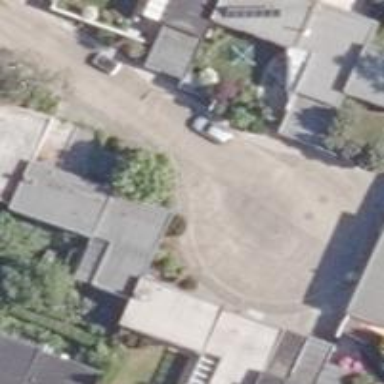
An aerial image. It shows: Residential road paved with concrete.